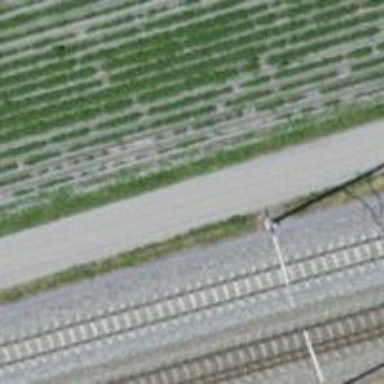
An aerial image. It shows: Power pole.